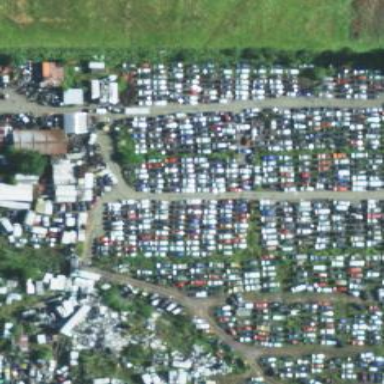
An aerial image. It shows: Industrial area designated as scrap yard.